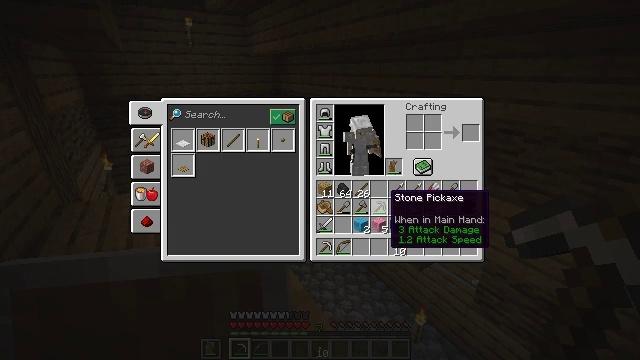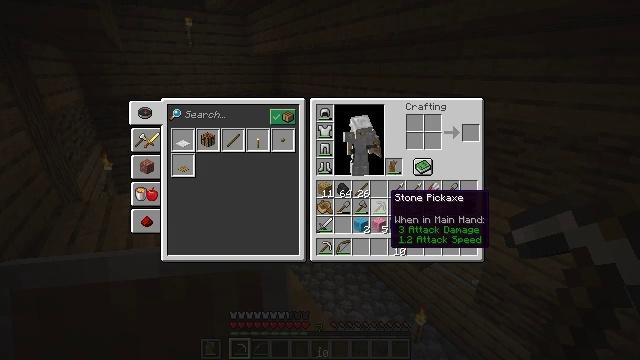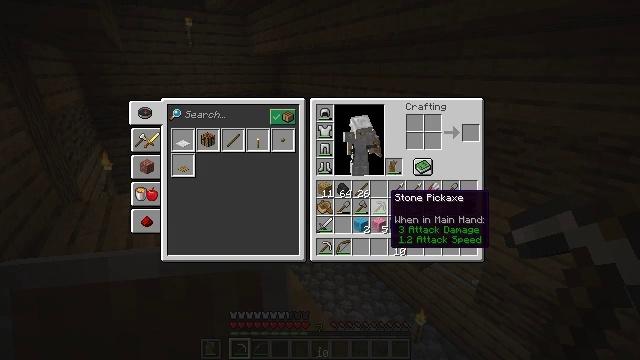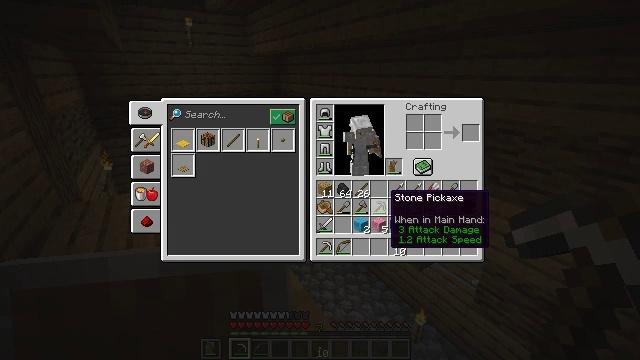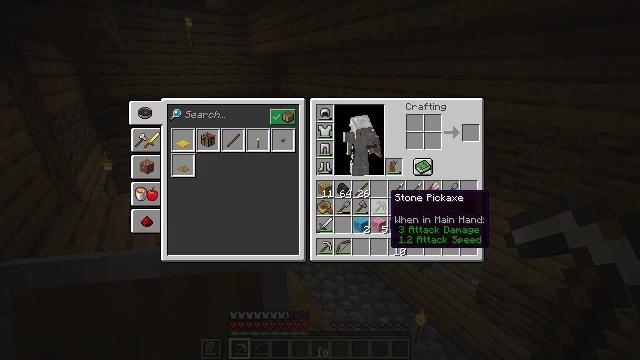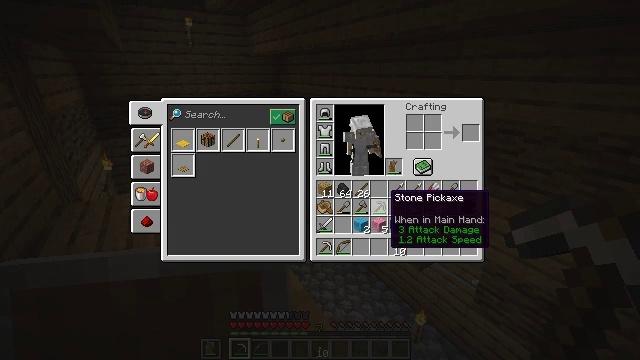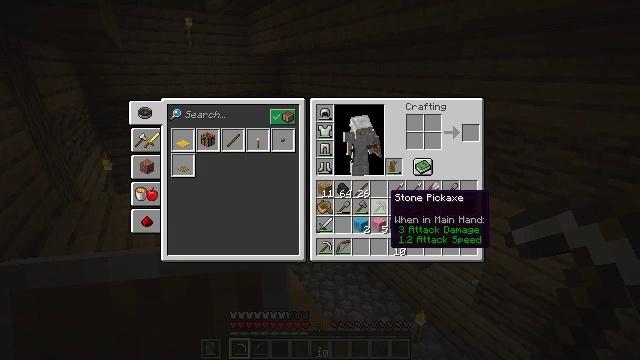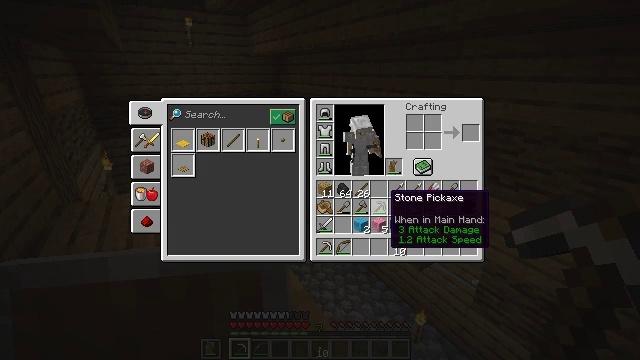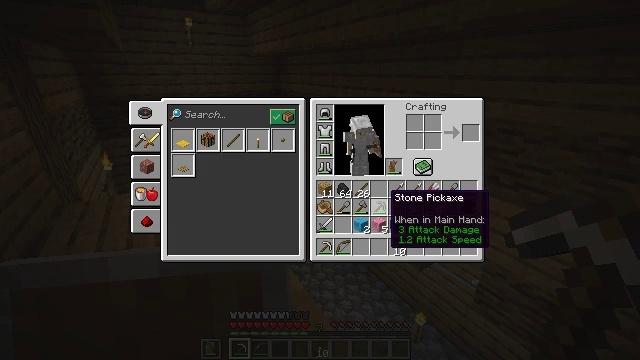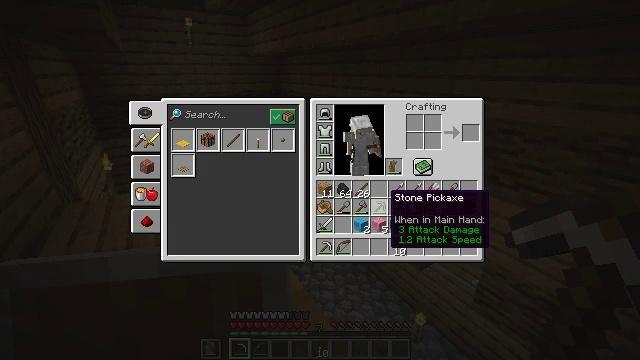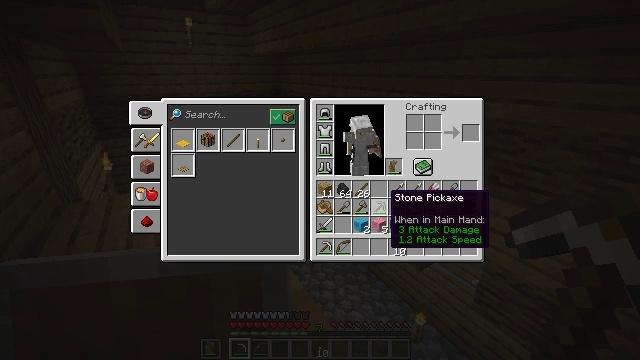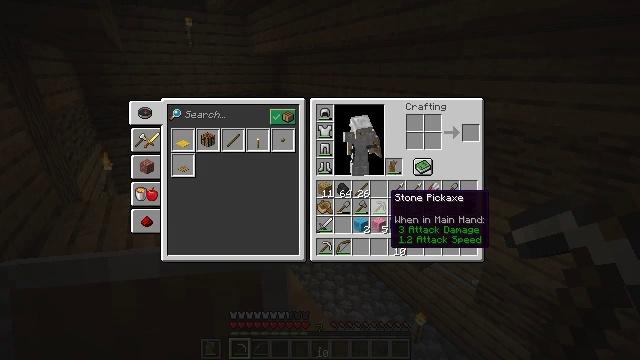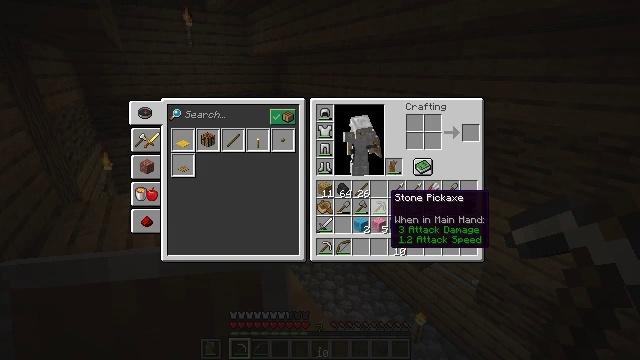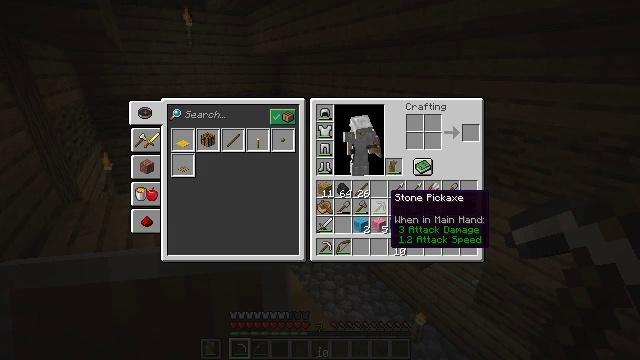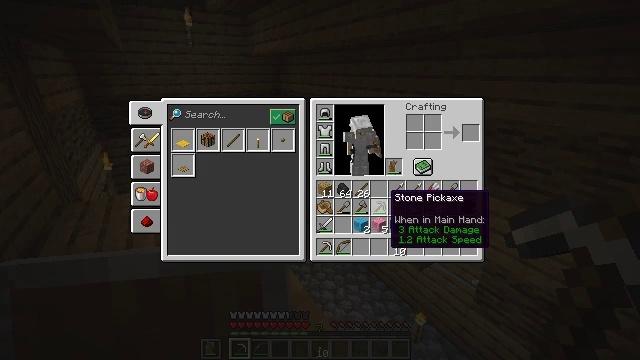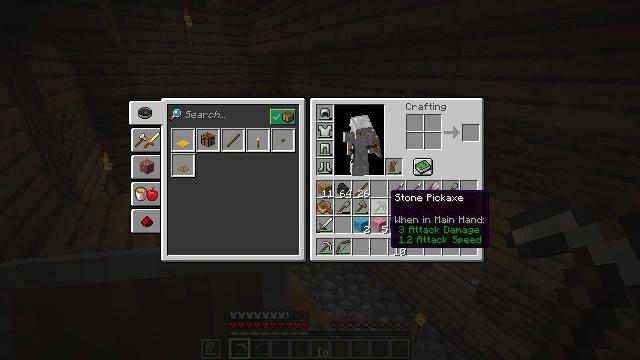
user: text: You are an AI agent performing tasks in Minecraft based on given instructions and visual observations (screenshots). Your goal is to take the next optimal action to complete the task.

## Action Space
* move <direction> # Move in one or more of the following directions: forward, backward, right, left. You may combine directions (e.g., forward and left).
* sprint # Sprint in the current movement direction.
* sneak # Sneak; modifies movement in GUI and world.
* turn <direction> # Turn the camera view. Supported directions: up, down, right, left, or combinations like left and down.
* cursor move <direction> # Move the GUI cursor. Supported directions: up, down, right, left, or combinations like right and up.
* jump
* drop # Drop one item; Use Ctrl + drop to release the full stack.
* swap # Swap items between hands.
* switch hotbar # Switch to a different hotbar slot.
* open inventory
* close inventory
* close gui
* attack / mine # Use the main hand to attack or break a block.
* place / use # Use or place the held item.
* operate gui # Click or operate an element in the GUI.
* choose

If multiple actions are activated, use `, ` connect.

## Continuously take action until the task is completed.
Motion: motion action
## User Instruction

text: Mine red wool from the structure.
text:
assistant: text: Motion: no_op
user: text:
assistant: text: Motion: no_op
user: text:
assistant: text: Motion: no_op
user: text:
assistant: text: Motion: no_op
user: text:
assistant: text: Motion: no_op
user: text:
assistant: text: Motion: no_op
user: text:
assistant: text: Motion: no_op
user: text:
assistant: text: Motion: no_op
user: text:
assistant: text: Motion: no_op
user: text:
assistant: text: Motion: no_op
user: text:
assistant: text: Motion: no_op
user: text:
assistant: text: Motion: no_op
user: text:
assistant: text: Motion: no_op
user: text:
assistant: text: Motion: no_op
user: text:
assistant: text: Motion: no_op
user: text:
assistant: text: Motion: no_op
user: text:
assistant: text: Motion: no_op
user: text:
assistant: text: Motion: no_op
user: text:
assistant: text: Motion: no_op
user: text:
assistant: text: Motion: no_op
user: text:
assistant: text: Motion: no_op
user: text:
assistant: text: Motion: no_op
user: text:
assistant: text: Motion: no_op
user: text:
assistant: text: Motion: no_op
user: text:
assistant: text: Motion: no_op
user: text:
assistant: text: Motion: no_op
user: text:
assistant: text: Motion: no_op
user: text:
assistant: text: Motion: no_op
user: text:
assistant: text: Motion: no_op
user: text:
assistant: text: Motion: no_op